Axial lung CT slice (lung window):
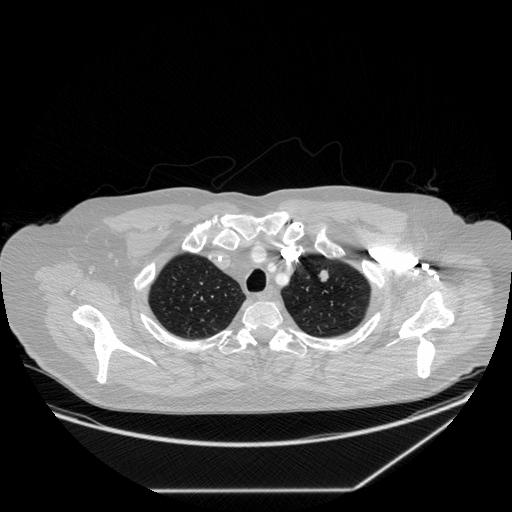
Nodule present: yes
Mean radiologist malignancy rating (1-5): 3.5